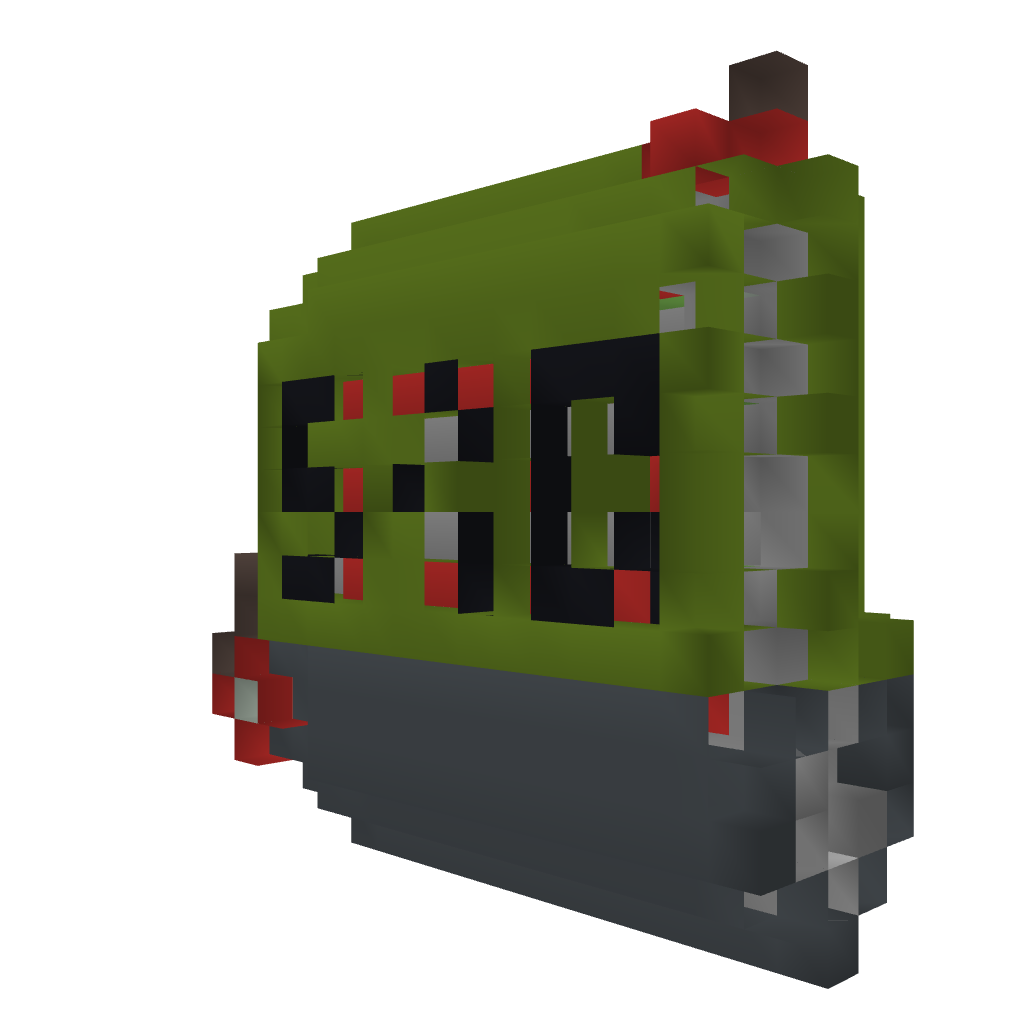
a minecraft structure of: Long Range Cannon (5-10 Module)